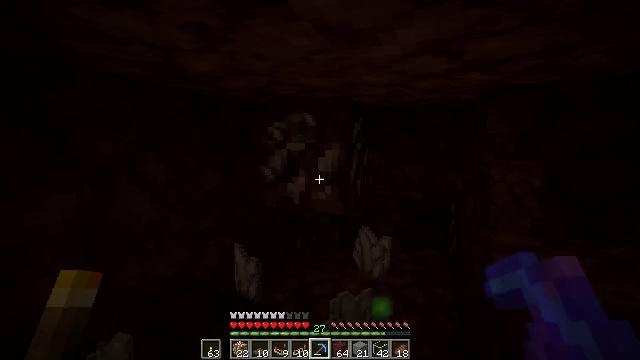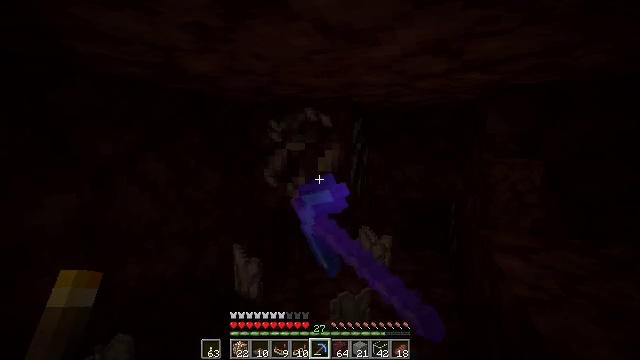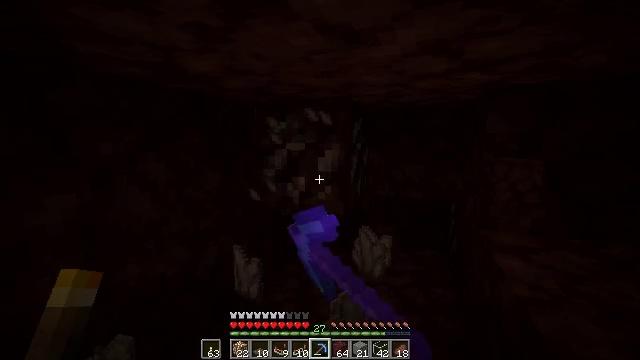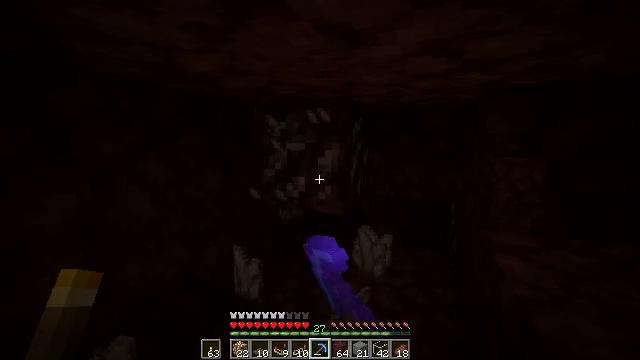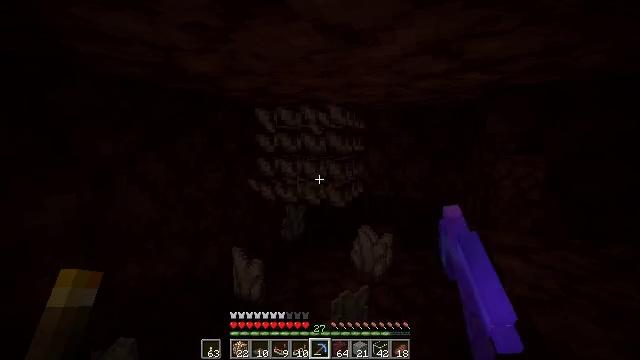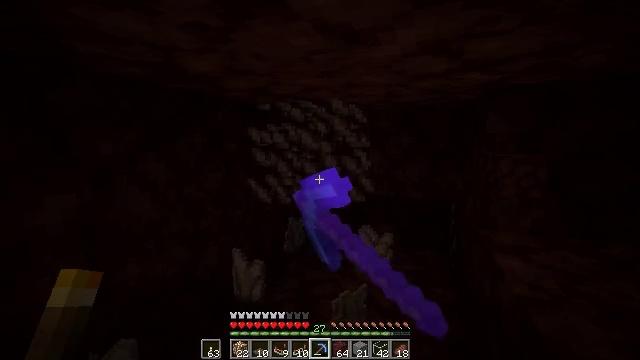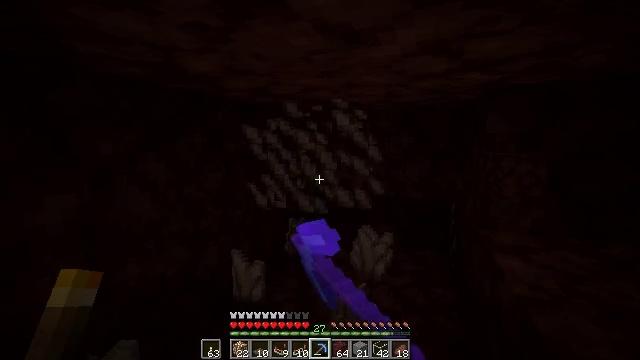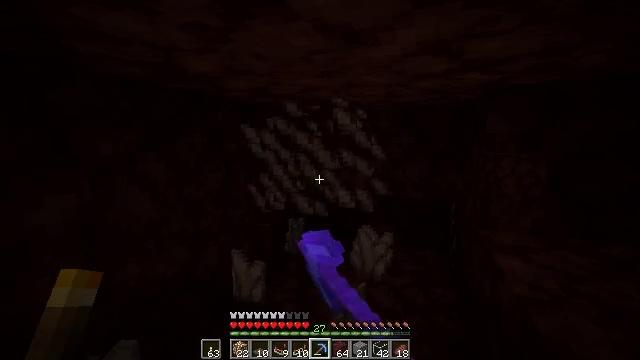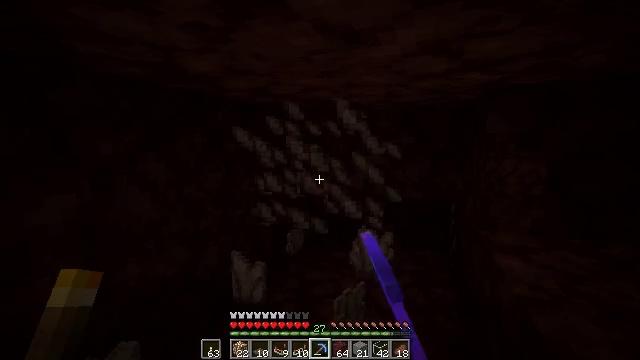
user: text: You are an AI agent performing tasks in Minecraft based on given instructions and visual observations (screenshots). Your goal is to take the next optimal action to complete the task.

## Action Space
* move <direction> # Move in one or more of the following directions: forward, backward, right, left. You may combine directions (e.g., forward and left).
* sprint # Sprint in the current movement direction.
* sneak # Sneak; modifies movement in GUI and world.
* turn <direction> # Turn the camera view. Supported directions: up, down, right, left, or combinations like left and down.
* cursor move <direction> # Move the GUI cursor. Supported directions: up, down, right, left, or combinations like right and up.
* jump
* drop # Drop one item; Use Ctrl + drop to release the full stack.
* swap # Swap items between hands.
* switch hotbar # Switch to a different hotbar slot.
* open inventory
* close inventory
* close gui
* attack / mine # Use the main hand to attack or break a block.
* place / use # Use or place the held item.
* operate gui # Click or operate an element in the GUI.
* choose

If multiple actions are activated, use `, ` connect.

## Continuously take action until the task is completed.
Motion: motion action
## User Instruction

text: Break the nether quartz ore block.
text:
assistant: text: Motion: attack / mine
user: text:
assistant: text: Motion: attack / mine
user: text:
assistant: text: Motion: attack / mine
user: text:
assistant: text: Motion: attack / mine
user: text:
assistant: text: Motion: attack / mine
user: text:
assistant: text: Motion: attack / mine
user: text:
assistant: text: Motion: attack / mine
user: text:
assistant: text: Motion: attack / mine
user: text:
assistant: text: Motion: attack / mine